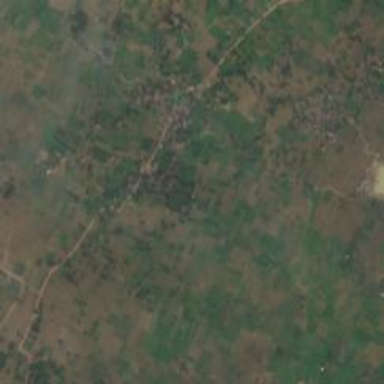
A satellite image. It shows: Village area.